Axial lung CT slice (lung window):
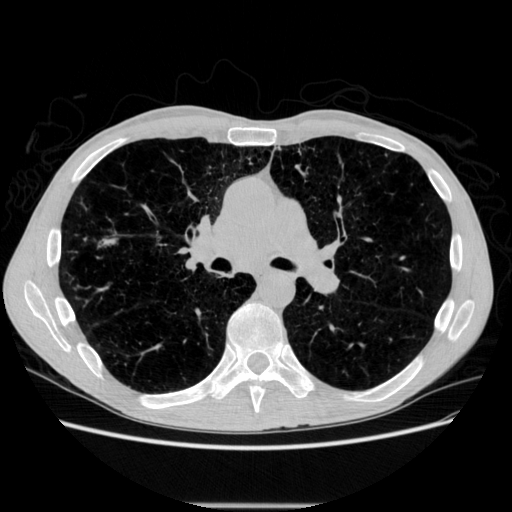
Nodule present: no